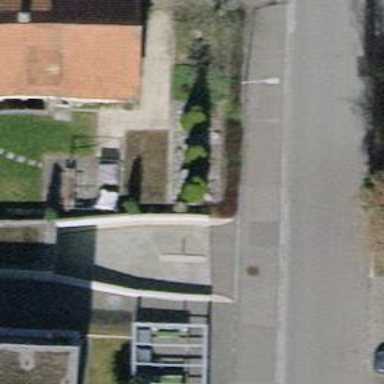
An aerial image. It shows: Wall barrier.